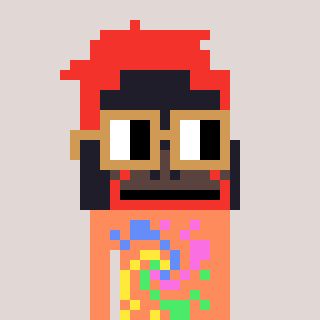
a pixel art character with square brown glasses, a orangutan-shaped head and a peachy-colored body on a warm background